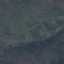
Label: HerbaceousVegetation